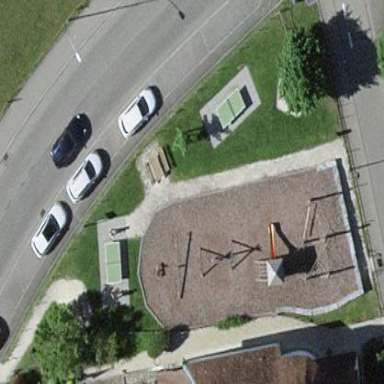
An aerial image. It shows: Playground area for leisure activities on the land.